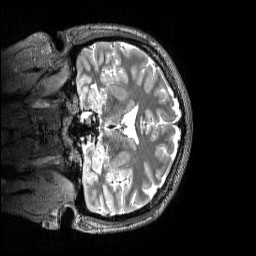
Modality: T2w
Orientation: coronal
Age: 22
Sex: female
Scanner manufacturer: siemens
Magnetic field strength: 3 T
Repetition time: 3.2 s
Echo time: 0.565 s